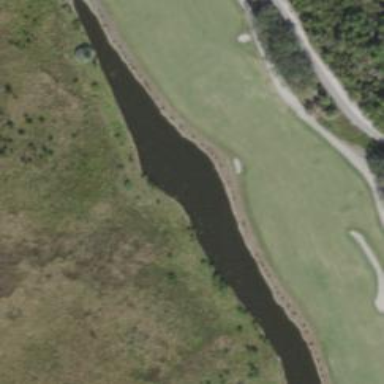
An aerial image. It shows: Golf fairway surrounded by grass.